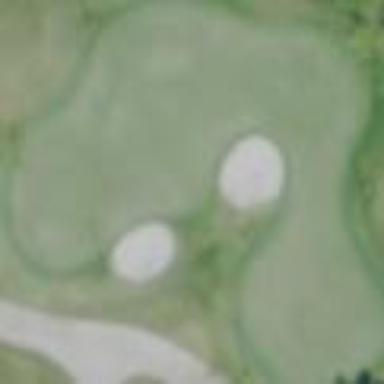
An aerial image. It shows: Golf green.